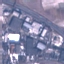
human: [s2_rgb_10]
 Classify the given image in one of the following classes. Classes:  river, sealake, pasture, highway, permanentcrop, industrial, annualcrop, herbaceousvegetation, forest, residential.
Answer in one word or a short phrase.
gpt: Industrial